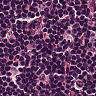
Metastatic tissue present: no